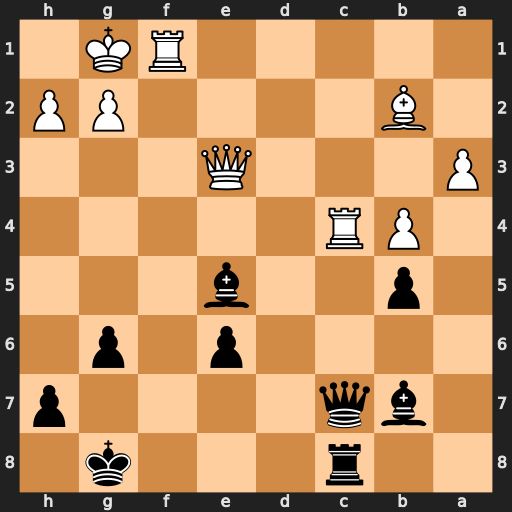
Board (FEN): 2r3k1/1bq4p/4p1p1/1p2b3/1PR5/P3Q3/1B4PP/5RK1
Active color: b
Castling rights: -
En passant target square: -
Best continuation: Bxh2+ Kh1 Qxc4